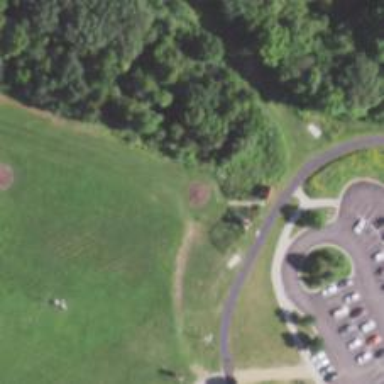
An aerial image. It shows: Disc golf basket.